Interaction volume radius: 5 \u00c5
Interaction volume height: 10 \u00c5
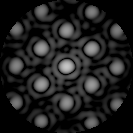
Disorder parameter: 0.08774